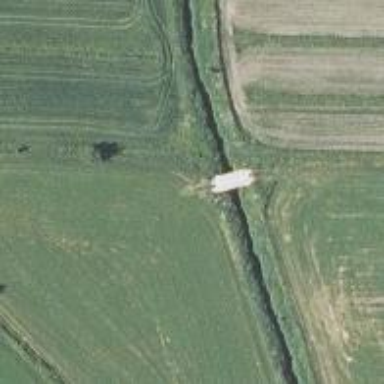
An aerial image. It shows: Track road with bridge.